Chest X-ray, AP view. Patient: 46 years old, sex M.
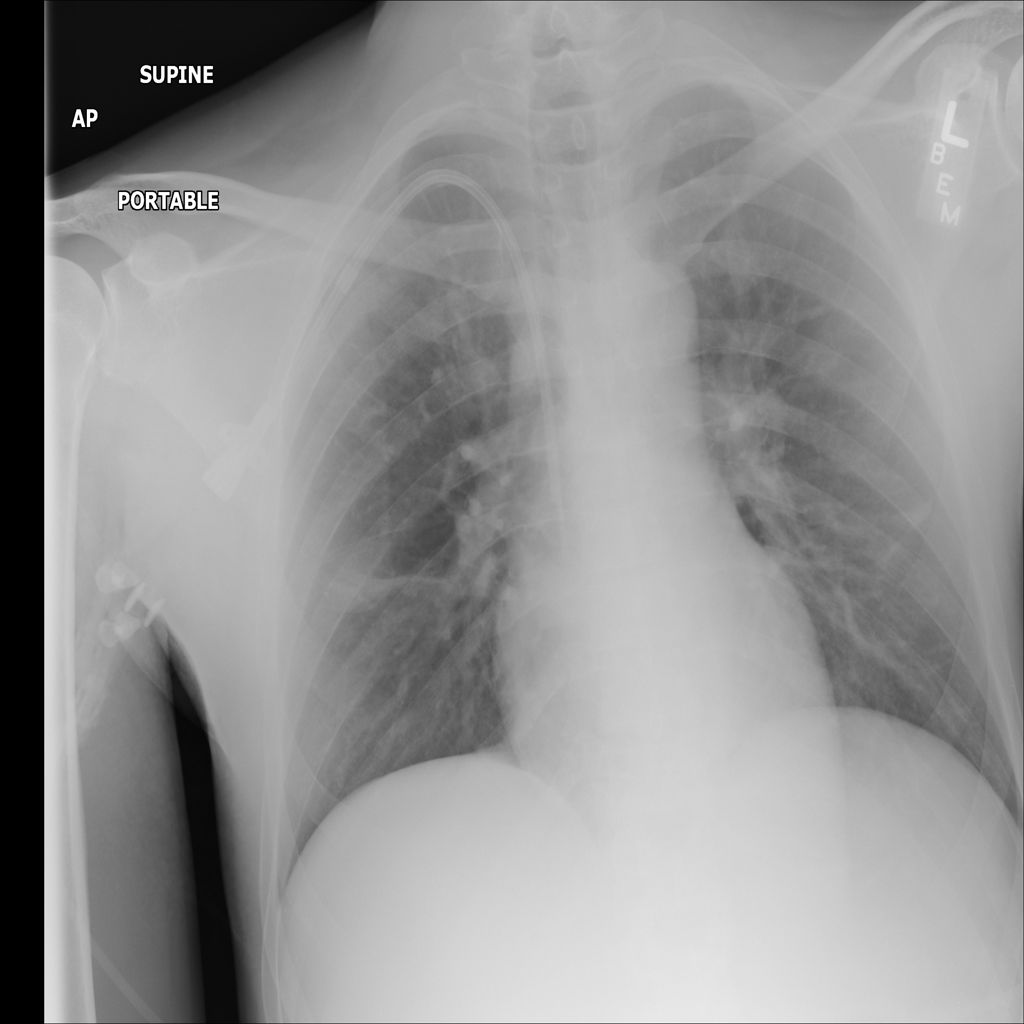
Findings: Atelectasis